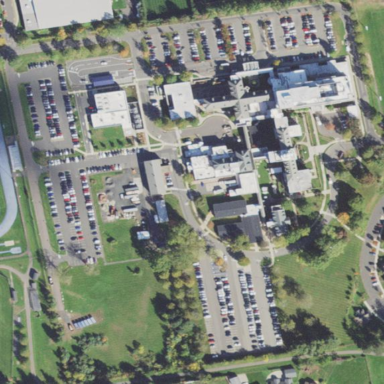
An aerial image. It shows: Healthcare facility identified as hospital.